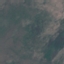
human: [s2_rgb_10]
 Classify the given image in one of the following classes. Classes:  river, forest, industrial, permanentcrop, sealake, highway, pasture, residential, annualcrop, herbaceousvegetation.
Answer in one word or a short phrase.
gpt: HerbaceousVegetation